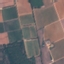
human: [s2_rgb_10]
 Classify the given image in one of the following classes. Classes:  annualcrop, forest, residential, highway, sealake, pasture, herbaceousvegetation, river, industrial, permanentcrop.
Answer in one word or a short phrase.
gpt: PermanentCrop